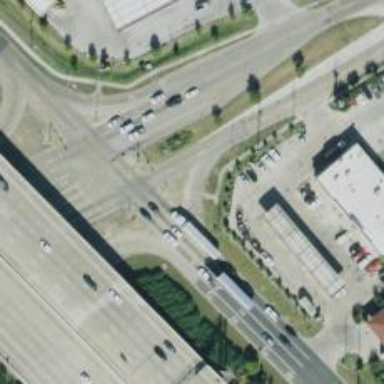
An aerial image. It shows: Frontage road connected to secondary link.